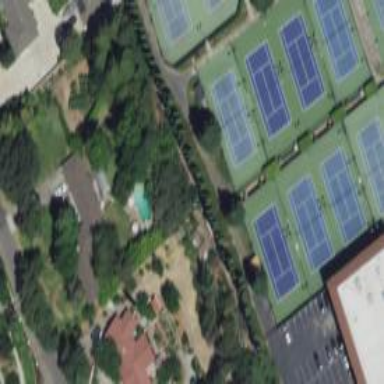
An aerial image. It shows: Tennis court in leisure pitch.